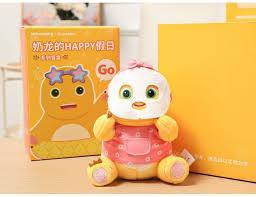
Label: nailong